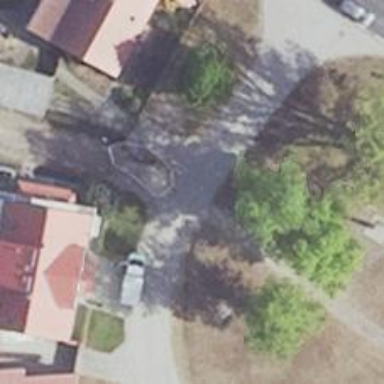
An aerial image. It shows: Residential road with dirt surface.